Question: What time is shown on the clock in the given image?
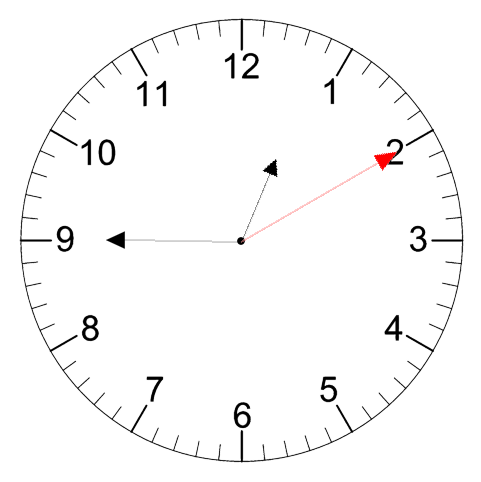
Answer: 12:45:10